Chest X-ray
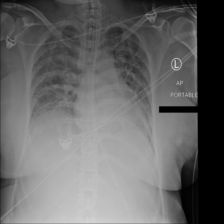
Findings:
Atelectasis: negative
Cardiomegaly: negative
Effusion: negative
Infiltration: negative
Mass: negative
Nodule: negative
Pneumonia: negative
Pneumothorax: negative
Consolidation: negative
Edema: positive
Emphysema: negative
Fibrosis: negative
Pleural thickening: negative
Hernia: negative